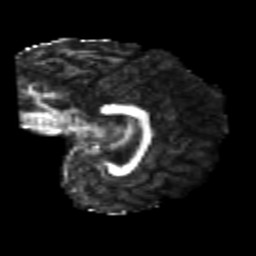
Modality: FA
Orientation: sagittal
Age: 23
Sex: female
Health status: healthy
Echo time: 0.074 s